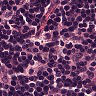
Metastatic tissue present: no